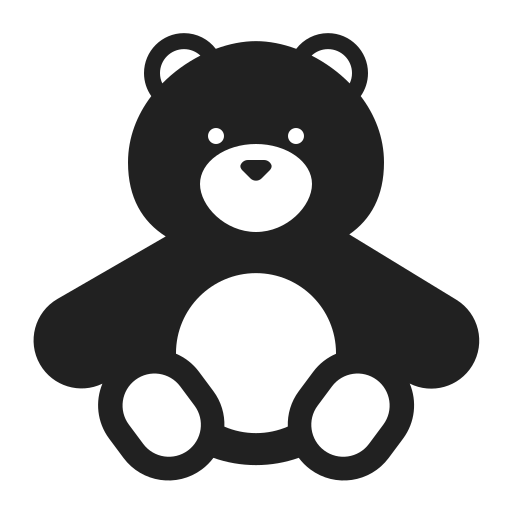
teddy bear high contrast